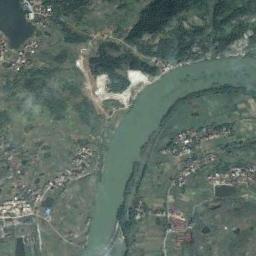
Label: river